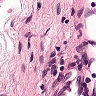
Metastatic tissue present: no